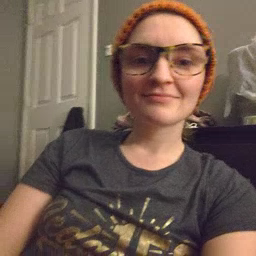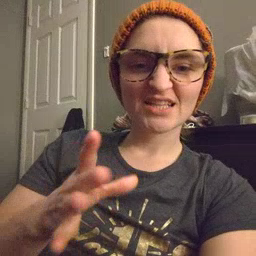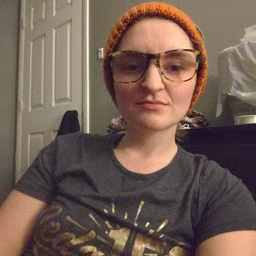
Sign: hate